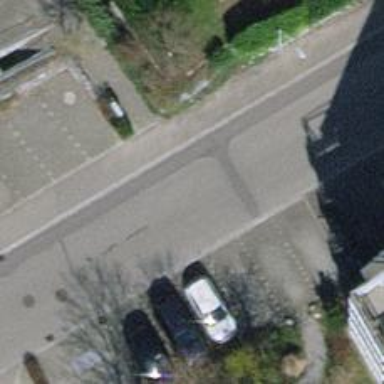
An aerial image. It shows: Sidewalk along the footway.